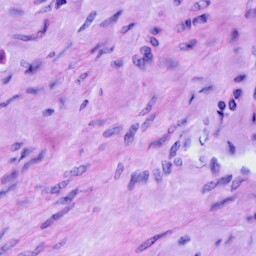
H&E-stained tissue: Cervix